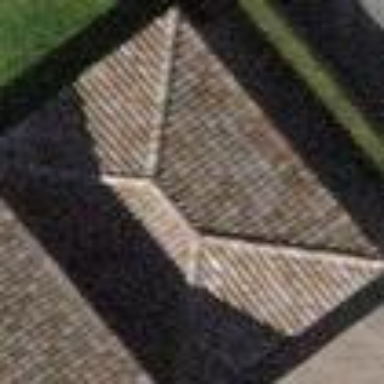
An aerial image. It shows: Carport building.